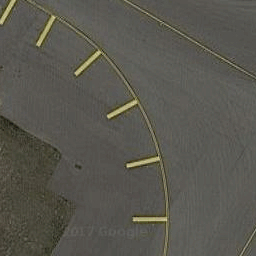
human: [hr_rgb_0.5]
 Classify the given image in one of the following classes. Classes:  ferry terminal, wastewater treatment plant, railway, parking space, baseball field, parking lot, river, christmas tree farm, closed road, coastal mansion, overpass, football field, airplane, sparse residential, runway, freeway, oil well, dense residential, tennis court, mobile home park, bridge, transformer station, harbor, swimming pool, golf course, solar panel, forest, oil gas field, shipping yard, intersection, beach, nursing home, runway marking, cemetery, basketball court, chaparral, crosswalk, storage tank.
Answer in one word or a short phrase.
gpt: runway marking